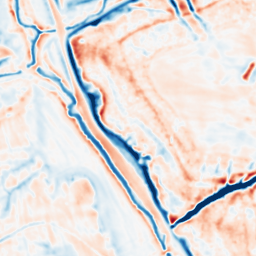
Category: multiscale
Decomposition family: dog
Decomposition parameters: sigma_low: 1
sigma_high: 5
Upsampling method: linear_exact
Upsampling parameters: scale: 8
Upsampling scale: 8